Question: I am using a SQL Server database, and I am storing 'Malayalam' names in my tables. I just want to write a query for filtering names using some Malayalam words.
'''
SELECT * FROM table WHERE mal_Name LIKE '@word%'
'''
'@word' contain 'Malayalam words'.
How can I achieve this? Please share any ideas.
EDIT

This is my table, rm_Malayalam_name contains Malayalam name. And my Query is
'''
SELECT *
FROM Purchase.tblRawMaterials
WHERE rm_malayalam_name LIKE '%kdlliplllN%'
'''
It doesn't work. The entry is there but while executing this query nothing is shown
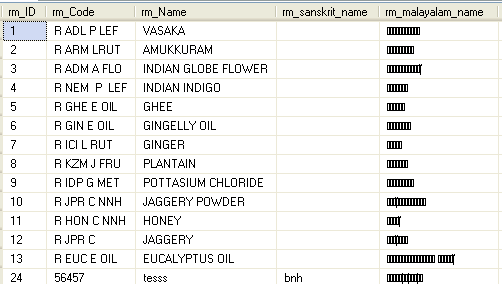
Answer: Do you mean you want to do something like 'SELECT * FROM table WHERE mal_Name LIKE '%'+@word+'%''
This will work if '@Word' is a single word, however if you want to take in multiple words you are going to need something a bit more complex.
UPDATE:
Having seen your new edits I would suspect that the reason it is not selecting is due to the encoding
Try 'SELECT * FROM table WHERE mal_Name LIKE N'%'+@word+'%''
or
'''
select * from Purchase.tblRawMaterials where rm_malayalam_name like N'%kdlliplllN%'
'''